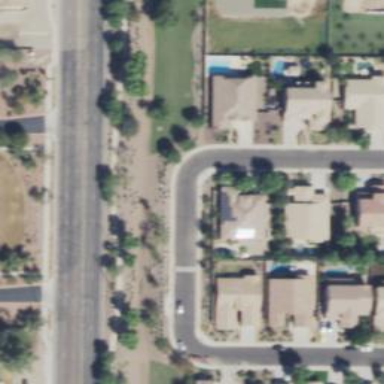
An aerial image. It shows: Smooth asphalt road in residential area.